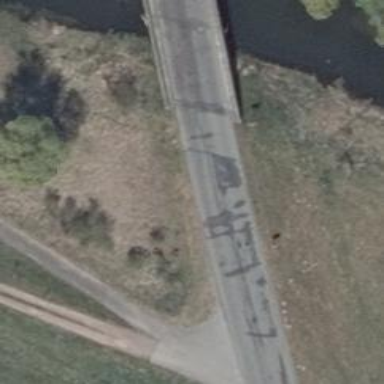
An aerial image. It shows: Secondary road bridge with asphalt surface and no sidewalk.